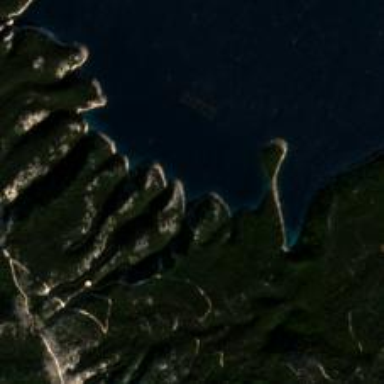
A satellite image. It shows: Beautiful bay with natural surroundings.